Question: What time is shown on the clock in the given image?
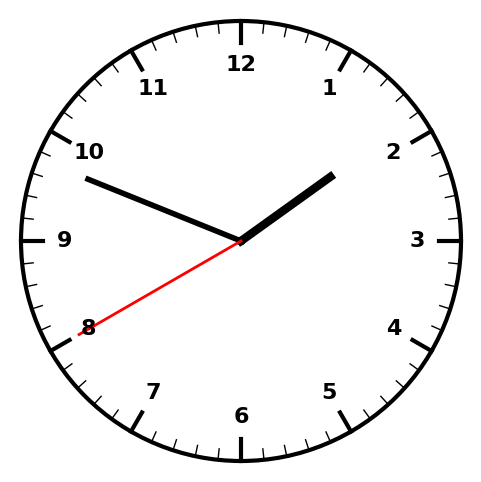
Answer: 01:48:40